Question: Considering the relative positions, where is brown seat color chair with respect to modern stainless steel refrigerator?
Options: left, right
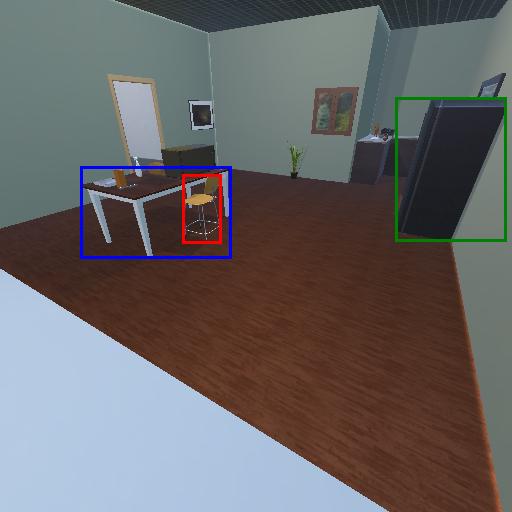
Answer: left